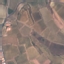
Land use / land cover class: PermanentCrop